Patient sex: F
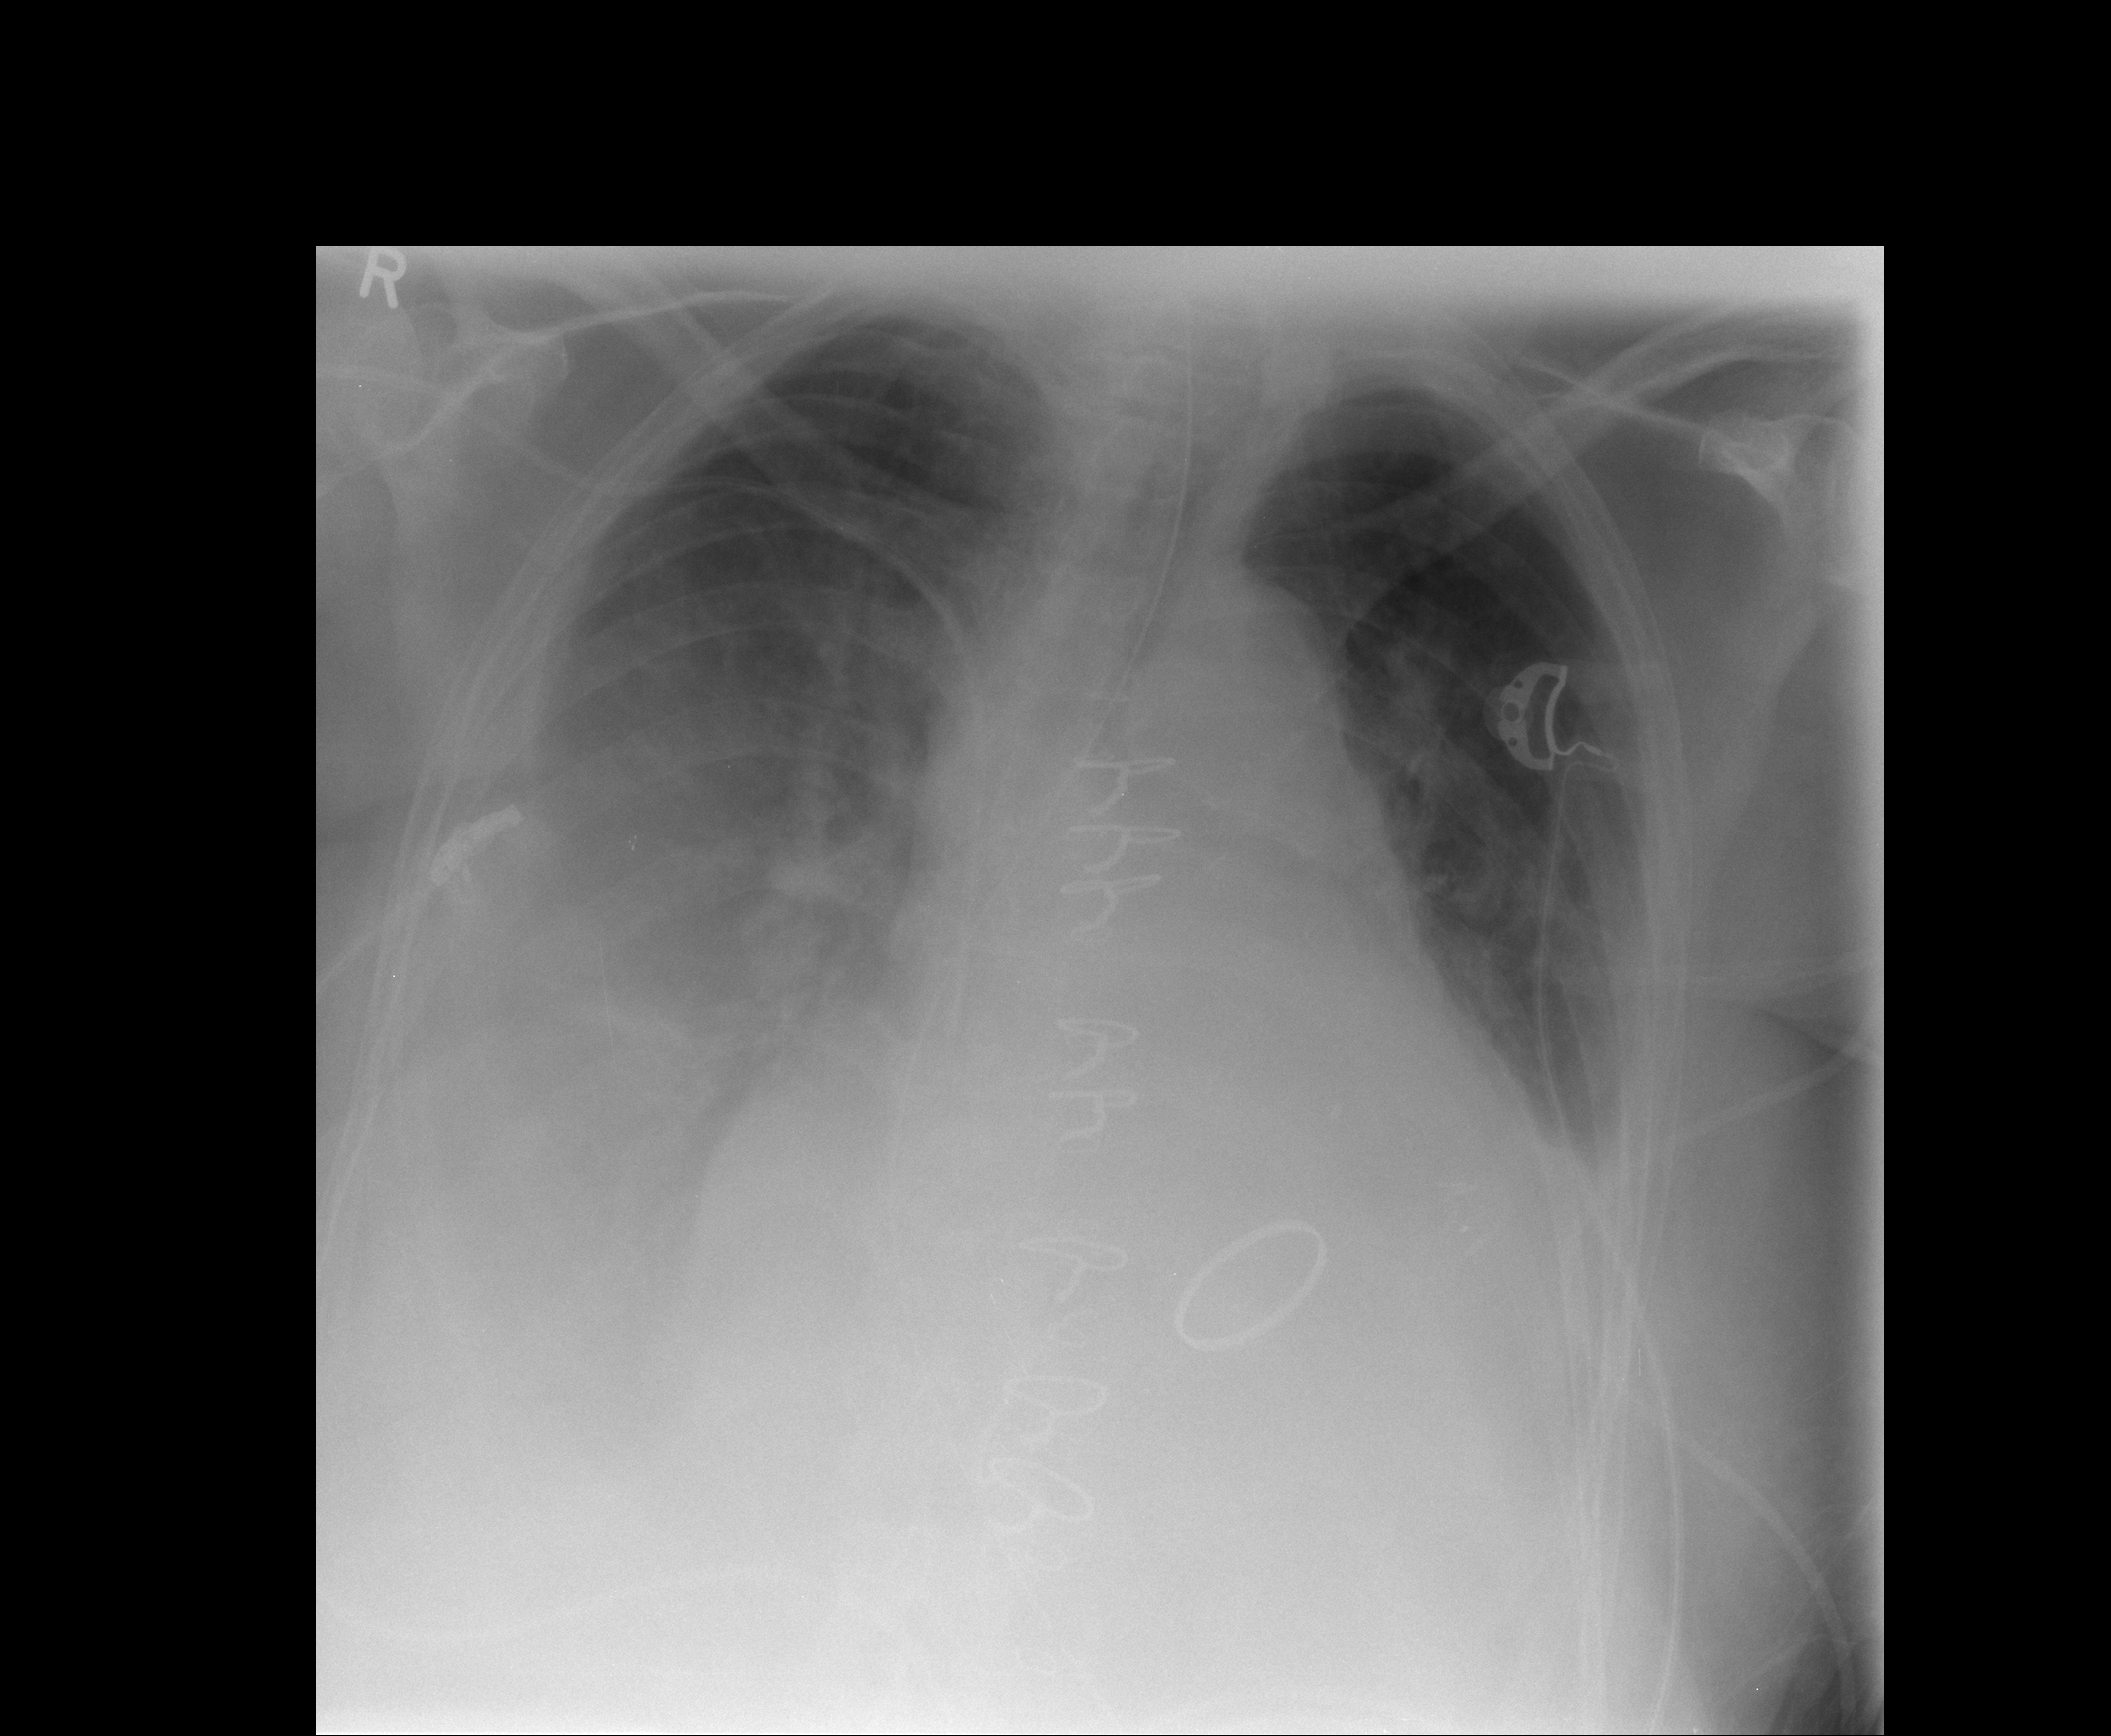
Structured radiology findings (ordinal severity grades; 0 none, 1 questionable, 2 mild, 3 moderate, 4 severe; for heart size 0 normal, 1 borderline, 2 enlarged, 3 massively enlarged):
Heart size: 2
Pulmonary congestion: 2
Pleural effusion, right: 3
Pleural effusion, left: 2
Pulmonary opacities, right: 0
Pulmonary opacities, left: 0
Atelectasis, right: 3
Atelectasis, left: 2